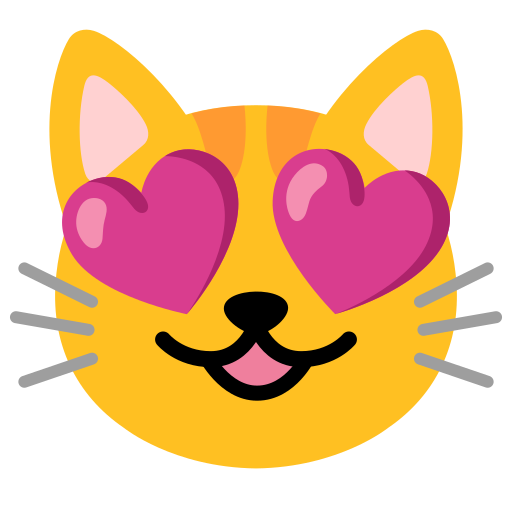
Emoji: 😻